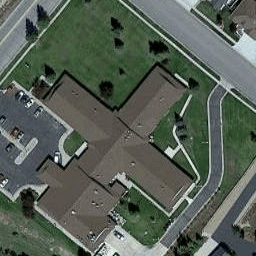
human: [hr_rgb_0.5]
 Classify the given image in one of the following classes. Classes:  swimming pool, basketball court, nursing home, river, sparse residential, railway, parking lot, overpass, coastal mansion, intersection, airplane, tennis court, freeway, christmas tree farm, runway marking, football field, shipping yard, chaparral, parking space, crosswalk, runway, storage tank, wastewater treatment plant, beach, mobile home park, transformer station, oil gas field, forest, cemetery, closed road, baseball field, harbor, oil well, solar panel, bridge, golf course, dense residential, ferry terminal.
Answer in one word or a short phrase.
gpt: nursing home